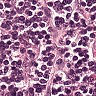
Metastatic tissue present: no